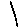
Label: line